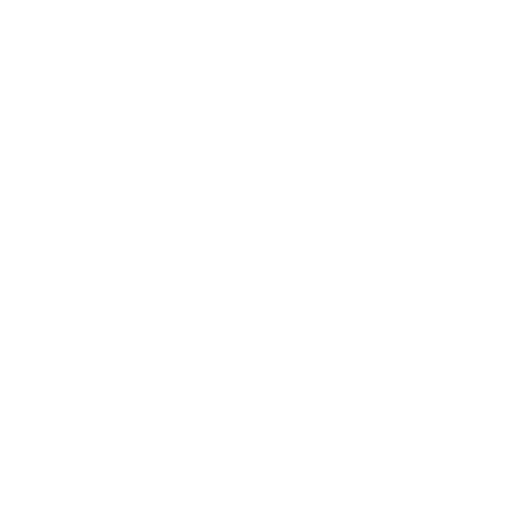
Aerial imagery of island in Alaska named Stevenson Island containing only unknown